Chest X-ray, PA view. Patient: 43 years old, sex M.
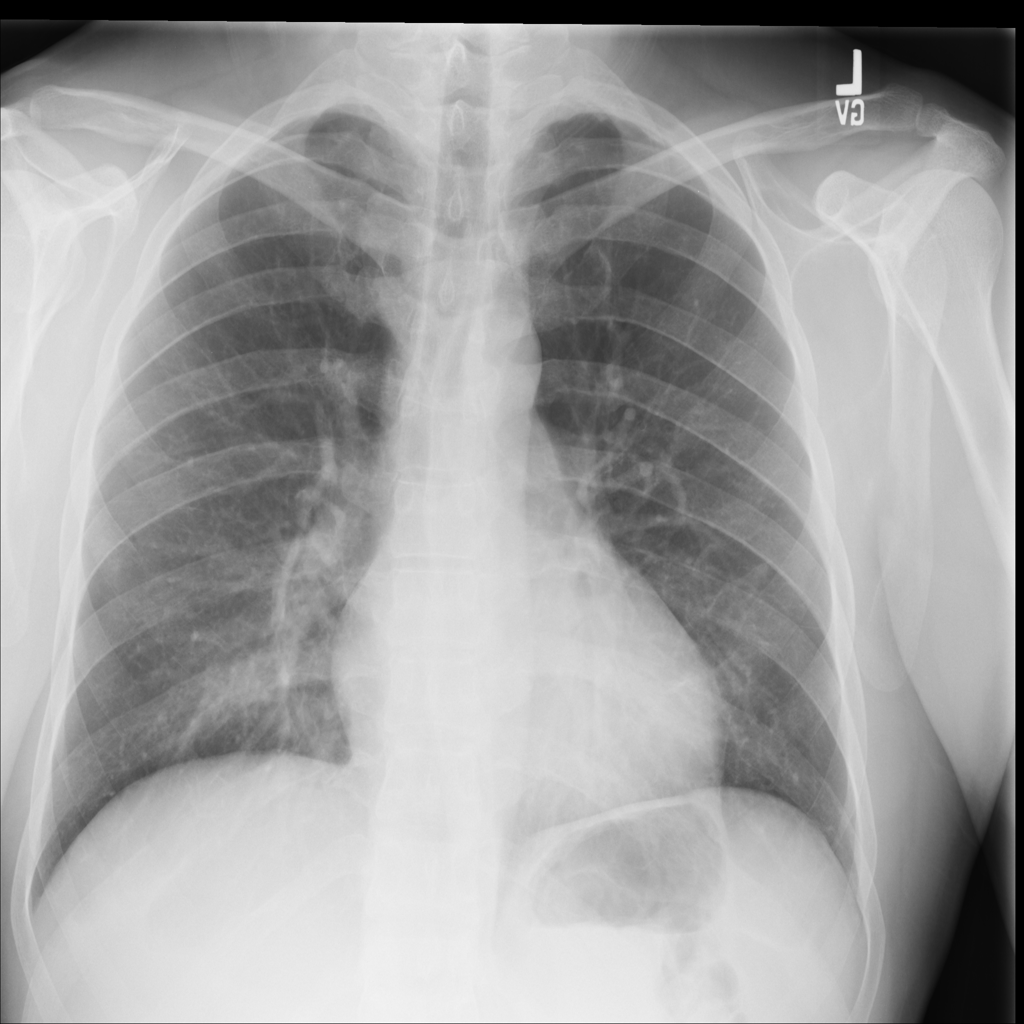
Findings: No Finding